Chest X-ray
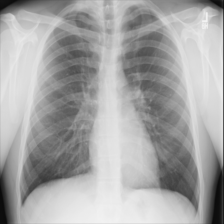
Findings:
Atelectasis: negative
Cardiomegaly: negative
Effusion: negative
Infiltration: negative
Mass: negative
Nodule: negative
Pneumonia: negative
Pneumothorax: negative
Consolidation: negative
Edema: negative
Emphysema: negative
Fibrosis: negative
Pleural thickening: negative
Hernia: negative